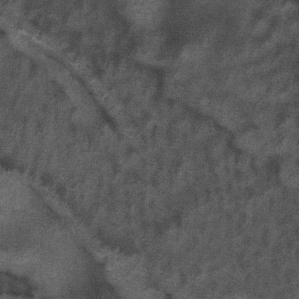
Label: non_frost